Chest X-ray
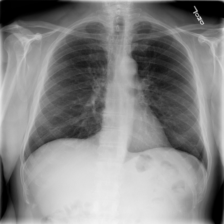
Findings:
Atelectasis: negative
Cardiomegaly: negative
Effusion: negative
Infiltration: negative
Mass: negative
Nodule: negative
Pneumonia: negative
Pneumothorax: negative
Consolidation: negative
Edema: negative
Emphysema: negative
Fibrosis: negative
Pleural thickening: negative
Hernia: negative